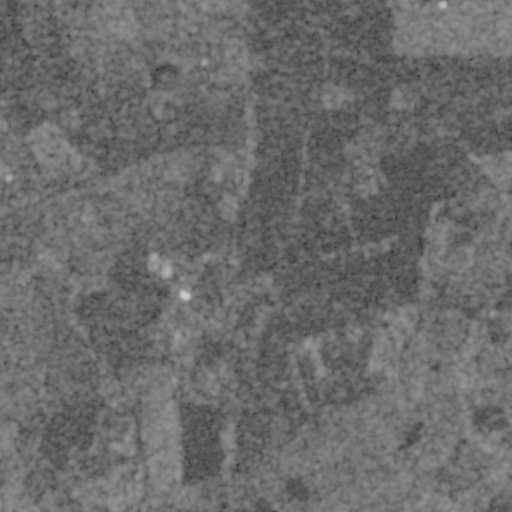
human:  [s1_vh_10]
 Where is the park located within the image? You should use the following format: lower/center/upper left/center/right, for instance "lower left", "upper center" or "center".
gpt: The park is located in the lower right of the image.
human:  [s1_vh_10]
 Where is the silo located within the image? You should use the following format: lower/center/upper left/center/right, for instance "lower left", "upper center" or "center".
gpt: The silo is located in the upper right of the image.
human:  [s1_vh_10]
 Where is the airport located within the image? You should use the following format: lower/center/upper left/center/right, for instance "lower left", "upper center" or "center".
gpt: There is no airport in the image.

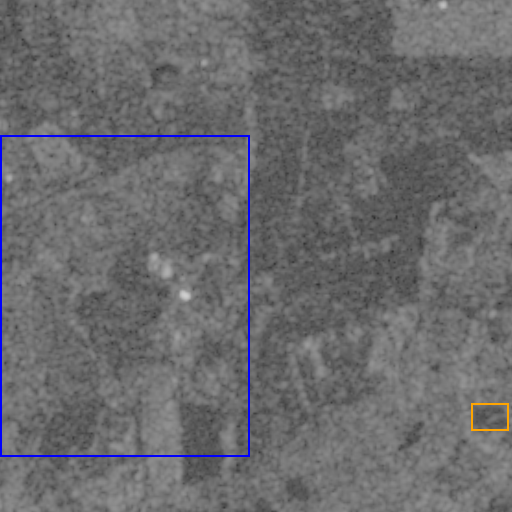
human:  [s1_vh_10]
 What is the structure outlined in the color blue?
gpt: The structure outlined in blue is a crop field.
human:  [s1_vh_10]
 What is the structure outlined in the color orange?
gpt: The structure outlined in orange is a park.
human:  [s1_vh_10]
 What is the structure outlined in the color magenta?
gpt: There is no magenta outline.